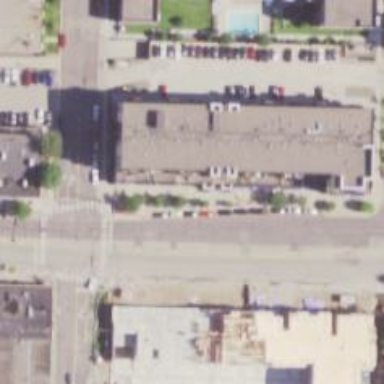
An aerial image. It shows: Clinic.